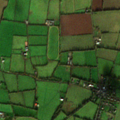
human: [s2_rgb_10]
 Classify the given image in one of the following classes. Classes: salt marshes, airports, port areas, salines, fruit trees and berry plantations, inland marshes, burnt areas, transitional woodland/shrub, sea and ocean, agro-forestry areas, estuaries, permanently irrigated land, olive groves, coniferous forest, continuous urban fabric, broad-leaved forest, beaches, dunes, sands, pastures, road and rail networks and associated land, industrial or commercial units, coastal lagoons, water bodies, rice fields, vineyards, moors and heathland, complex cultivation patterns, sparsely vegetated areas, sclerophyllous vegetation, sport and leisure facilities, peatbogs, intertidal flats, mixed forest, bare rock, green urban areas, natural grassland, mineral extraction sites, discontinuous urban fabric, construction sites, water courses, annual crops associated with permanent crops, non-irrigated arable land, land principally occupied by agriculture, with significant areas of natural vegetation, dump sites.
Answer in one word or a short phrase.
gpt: non-irrigated arable land, pastures